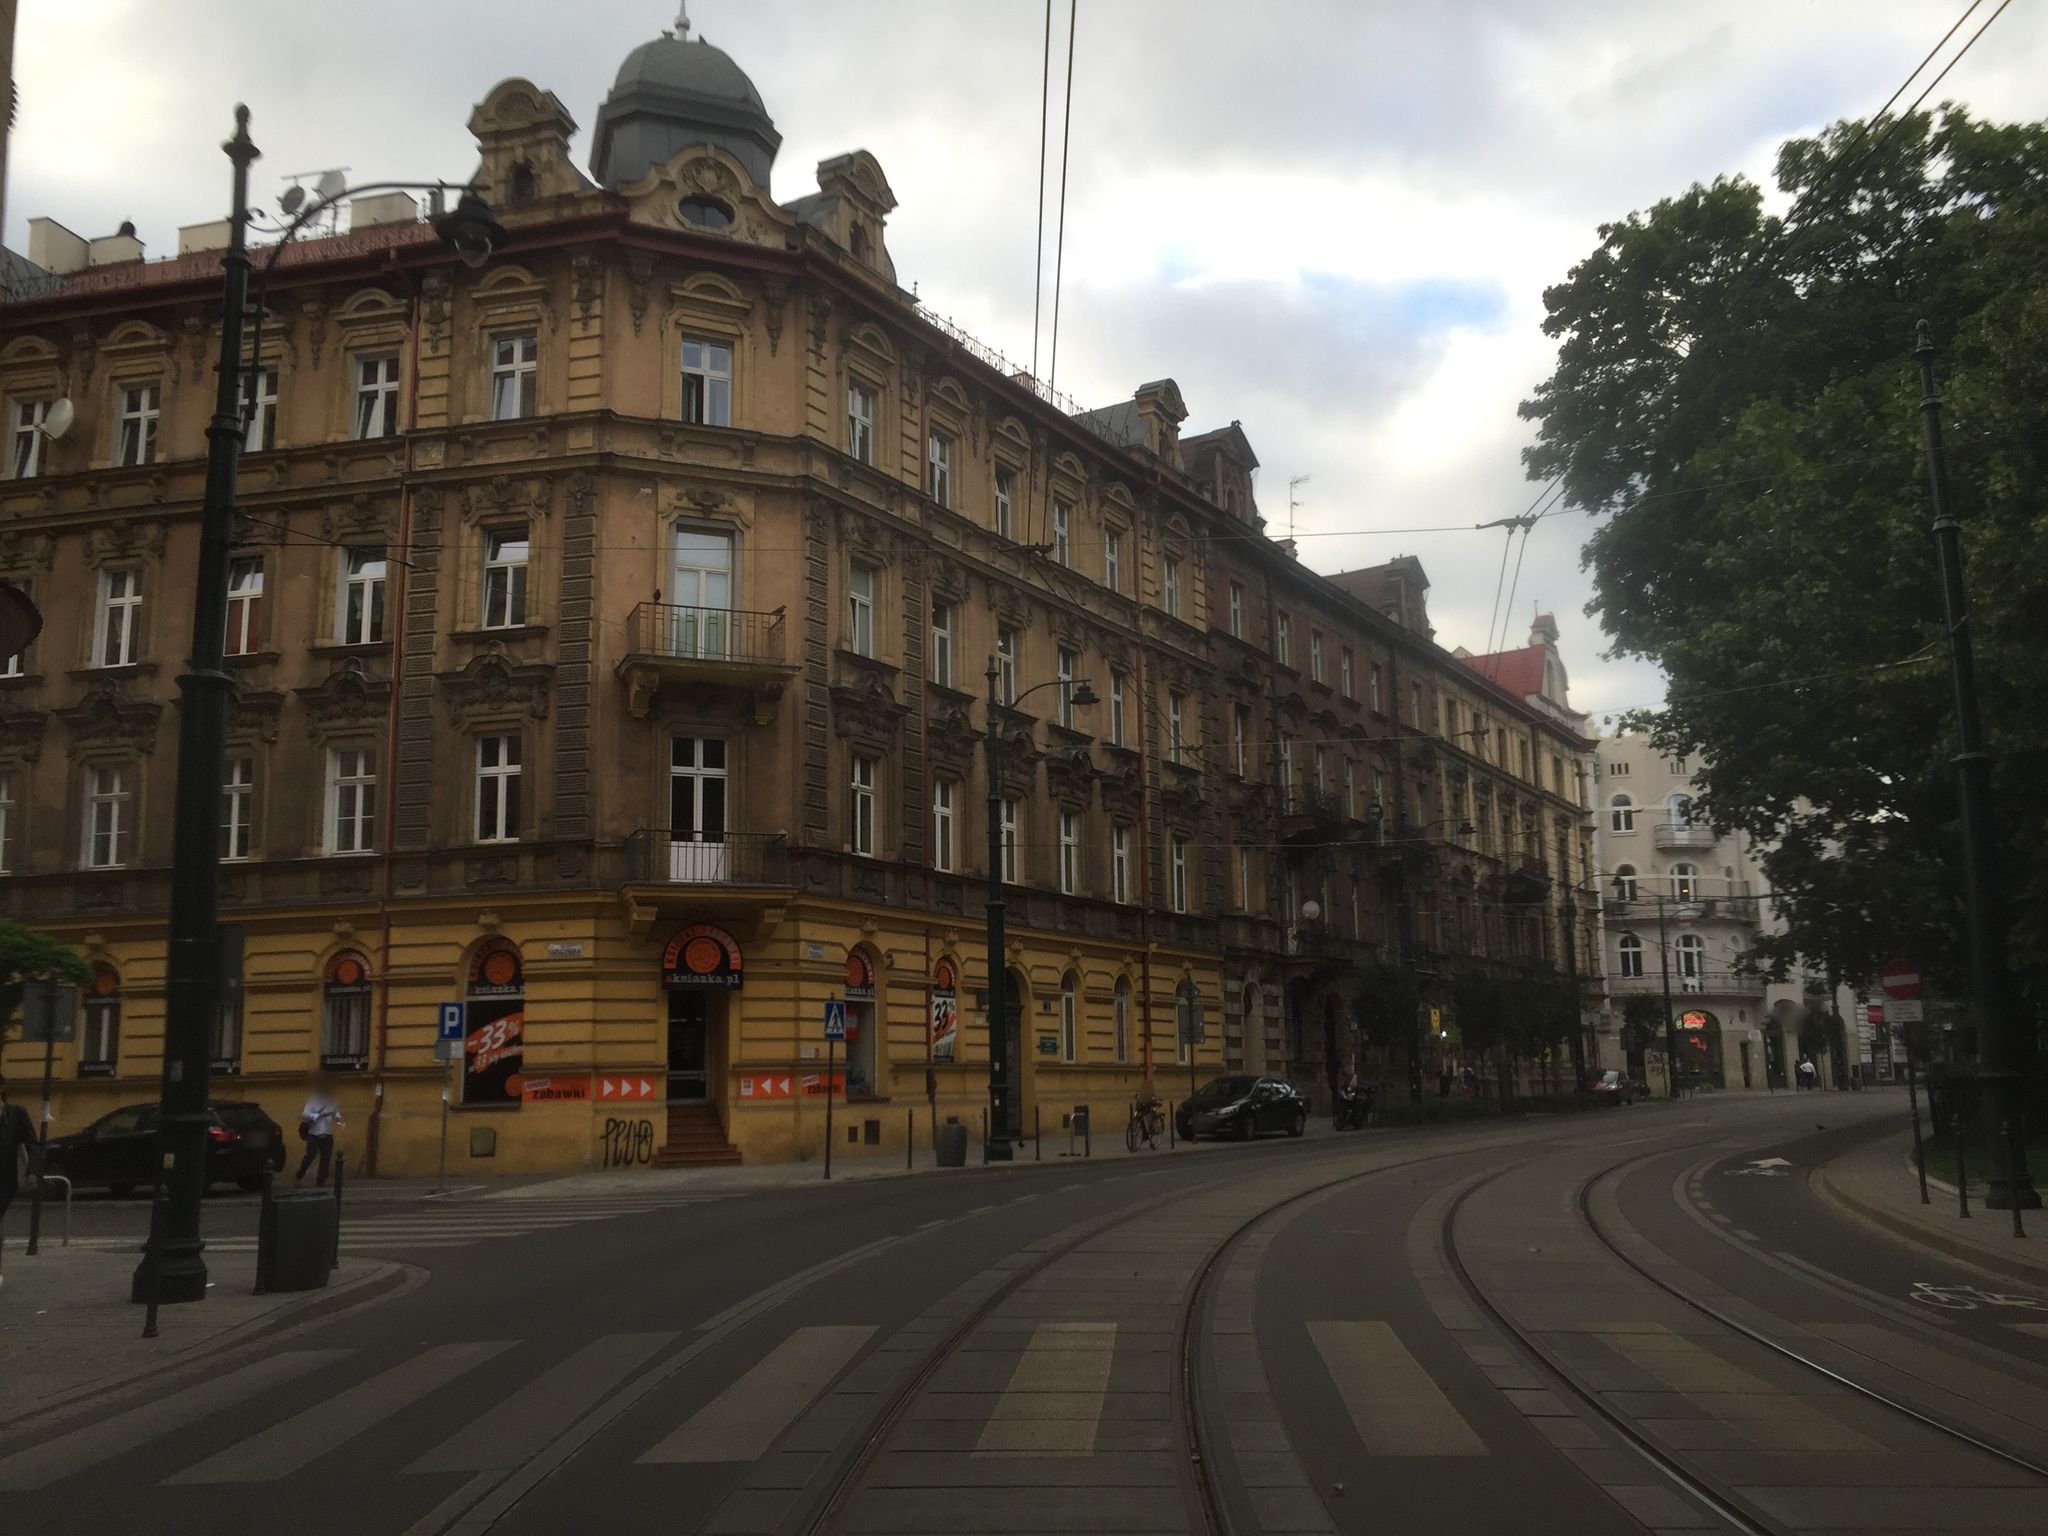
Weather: cloudy
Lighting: day
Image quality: good
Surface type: railway
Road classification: residential
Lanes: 3
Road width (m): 0.3
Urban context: urban centre
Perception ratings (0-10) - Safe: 5.58, Lively: 7.31, Beautiful: 0.97, Boring: 6.41, Depressing: 3.38, Wealthy: 8.63